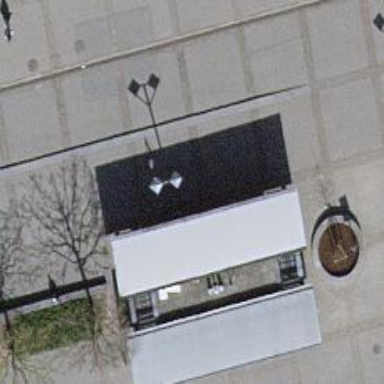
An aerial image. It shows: Kiosk located within building.